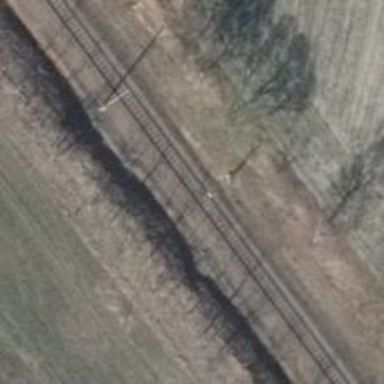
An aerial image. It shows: Railway signal.